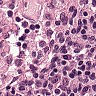
Metastatic tissue present: no